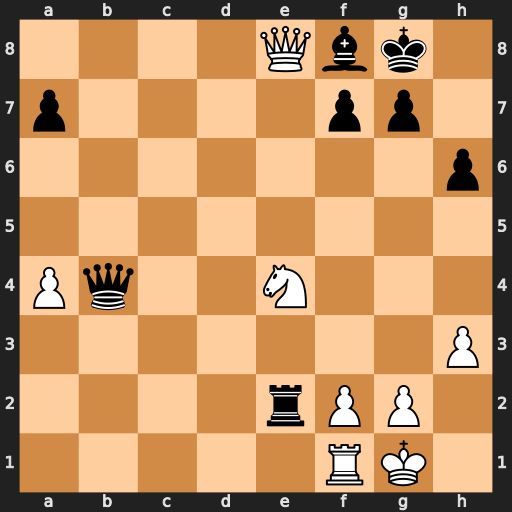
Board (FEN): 4Qbk1/p4pp1/7p/8/Pq2N3/7P/4rPP1/5RK1
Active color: w
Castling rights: -
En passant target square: -
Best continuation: Nf6+ gxf6 Qxe2